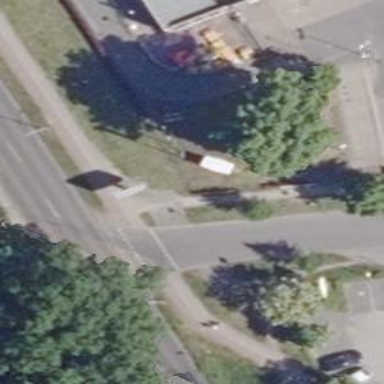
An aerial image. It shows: Flagpole structure.